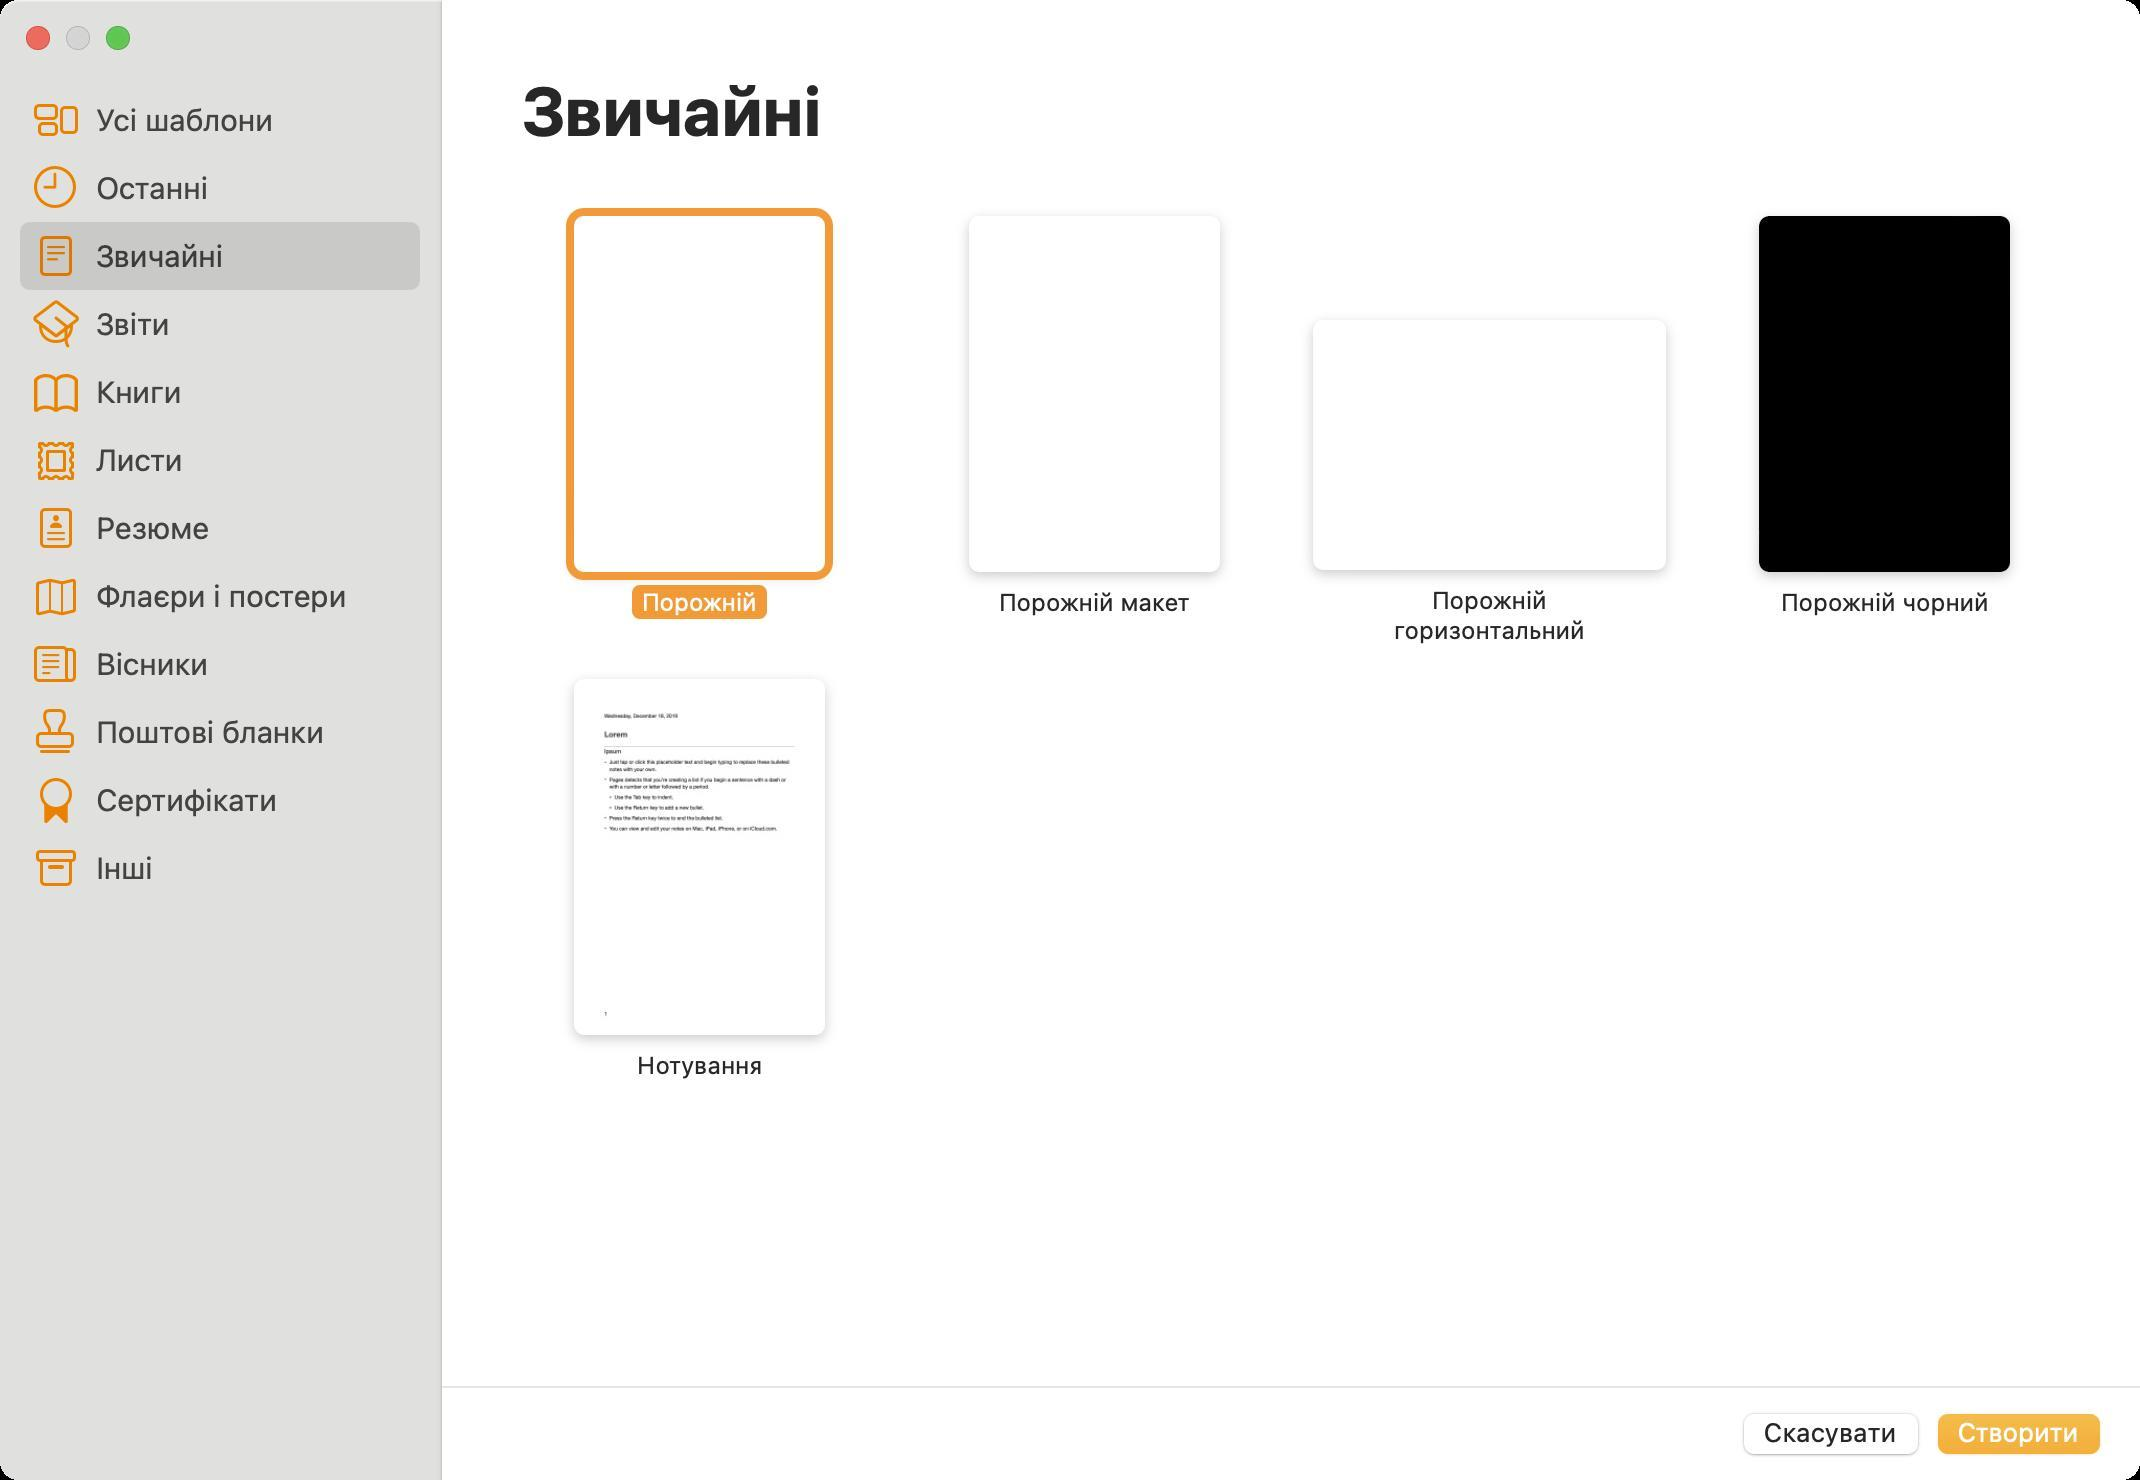
Accessibility tree:
{"name": "", "role": "AXWindow", "description": null, "role_description": "звичайне вікно", "value": null, "position": "325.00;168.00", "size": "1070;740", "children": [{"name": null, "role": "AXSplitGroup", "description": null, "role_description": "група розділених областей", "value": null, "position": "0.00;0.00", "size": "1070;740", "children": [{"name": null, "role": "AXScrollArea", "description": null, "role_description": "область прокручування", "value": null, "position": "0.00;43.00", "size": "220;668", "children": [{"name": null, "role": "AXTable", "description": null, "role_description": "таблиця", "value": null, "position": "0.00;43.00", "size": "220;668", "children": [{"name": null, "role": "AXRow", "description": null, "role_description": "рядок таблиці", "value": null, "position": "0.00;43.00", "size": "220;34", "children": [{"name": null, "role": "AXCell", "description": null, "role_description": "комірка", "value": null, "position": "16.00;43.00", "size": "188;34", "children": [{"name": null, "role": "AXStaticText", "description": null, "role_description": "текст", "value": "Усі шаблони", "position": "46.00;50.50", "size": "158;19", "children": []}]}]}, {"name": null, "role": "AXRow", "description": null, "role_description": "рядок таблиці", "value": null, "position": "0.00;77.00", "size": "220;34", "children": [{"name": null, "role": "AXCell", "description": null, "role_description": "комірка", "value": null, "position": "16.00;77.00", "size": "188;34", "children": [{"name": null, "role": "AXStaticText", "description": null, "role_description": "текст", "value": "Останні", "position": "46.00;84.50", "size": "158;19", "children": []}]}]}, {"name": null, "role": "AXRow", "description": null, "role_description": "рядок таблиці", "value": null, "position": "0.00;111.00", "size": "220;34", "children": [{"name": null, "role": "AXCell", "description": null, "role_description": "комірка", "value": null, "position": "16.00;111.00", "size": "188;34", "children": [{"name": null, "role": "AXStaticText", "description": null, "role_description": "текст", "value": "Звичайні", "position": "46.00;118.50", "size": "158;19", "children": []}]}]}, {"name": null, "role": "AXRow", "description": null, "role_description": "рядок таблиці", "value": null, "position": "0.00;145.00", "size": "220;34", "children": [{"name": null, "role": "AXCell", "description": null, "role_description": "комірка", "value": null, "position": "16.00;145.00", "size": "188;34", "children": [{"name": null, "role": "AXStaticText", "description": null, "role_description": "текст", "value": "Звіти", "position": "46.00;152.50", "size": "158;19", "children": []}]}]}, {"name": null, "role": "AXRow", "description": null, "role_description": "рядок таблиці", "value": null, "position": "0.00;179.00", "size": "220;34", "children": [{"name": null, "role": "AXCell", "description": null, "role_description": "комірка", "value": null, "position": "16.00;179.00", "size": "188;34", "children": [{"name": null, "role": "AXStaticText", "description": null, "role_description": "текст", "value": "Книги", "position": "46.00;186.50", "size": "158;19", "children": []}]}]}, {"name": null, "role": "AXRow", "description": null, "role_description": "рядок таблиці", "value": null, "position": "0.00;213.00", "size": "220;34", "children": [{"name": null, "role": "AXCell", "description": null, "role_description": "комірка", "value": null, "position": "16.00;213.00", "size": "188;34", "children": [{"name": null, "role": "AXStaticText", "description": null, "role_description": "текст", "value": "Листи", "position": "46.00;220.50", "size": "158;19", "children": []}]}]}, {"name": null, "role": "AXRow", "description": null, "role_description": "рядок таблиці", "value": null, "position": "0.00;247.00", "size": "220;34", "children": [{"name": null, "role": "AXCell", "description": null, "role_description": "комірка", "value": null, "position": "16.00;247.00", "size": "188;34", "children": [{"name": null, "role": "AXStaticText", "description": null, "role_description": "текст", "value": "Резюме", "position": "46.00;254.50", "size": "158;19", "children": []}]}]}, {"name": null, "role": "AXRow", "description": null, "role_description": "рядок таблиці", "value": null, "position": "0.00;281.00", "size": "220;34", "children": [{"name": null, "role": "AXCell", "description": null, "role_description": "комірка", "value": null, "position": "16.00;281.00", "size": "188;34", "children": [{"name": null, "role": "AXStaticText", "description": null, "role_description": "текст", "value": "Флаєри і постери", "position": "46.00;288.50", "size": "158;19", "children": []}]}]}, {"name": null, "role": "AXRow", "description": null, "role_description": "рядок таблиці", "value": null, "position": "0.00;315.00", "size": "220;34", "children": [{"name": null, "role": "AXCell", "description": null, "role_description": "комірка", "value": null, "position": "16.00;315.00", "size": "188;34", "children": [{"name": null, "role": "AXStaticText", "description": null, "role_description": "текст", "value": "Вісники", "position": "46.00;322.50", "size": "158;19", "children": []}]}]}, {"name": null, "role": "AXRow", "description": null, "role_description": "рядок таблиці", "value": null, "position": "0.00;349.00", "size": "220;34", "children": [{"name": null, "role": "AXCell", "description": null, "role_description": "комірка", "value": null, "position": "16.00;349.00", "size": "188;34", "children": [{"name": null, "role": "AXStaticText", "description": null, "role_description": "текст", "value": "Поштові бланки", "position": "46.00;356.50", "size": "158;19", "children": []}]}]}, {"name": null, "role": "AXRow", "description": null, "role_description": "рядок таблиці", "value": null, "position": "0.00;383.00", "size": "220;34", "children": [{"name": null, "role": "AXCell", "description": null, "role_description": "комірка", "value": null, "position": "16.00;383.00", "size": "188;34", "children": [{"name": null, "role": "AXStaticText", "description": null, "role_description": "текст", "value": "Сертифікати", "position": "46.00;390.50", "size": "158;19", "children": []}]}]}, {"name": null, "role": "AXRow", "description": null, "role_description": "рядок таблиці", "value": null, "position": "0.00;417.00", "size": "220;34", "children": [{"name": null, "role": "AXCell", "description": null, "role_description": "комірка", "value": null, "position": "16.00;417.00", "size": "188;34", "children": [{"name": null, "role": "AXStaticText", "description": null, "role_description": "текст", "value": "Інші", "position": "46.00;424.50", "size": "158;19", "children": []}]}]}, {"name": null, "role": "AXColumn", "description": null, "role_description": "стовпчик", "value": null, "position": "10.00;43.00", "size": "200;668", "children": []}]}]}, {"name": null, "role": "AXSplitter", "description": null, "role_description": "роздільник", "value": 220.0, "position": "220.00;38.00", "size": "1;702", "children": []}, {"name": null, "role": "AXScrollArea", "description": null, "role_description": "область прокручування", "value": null, "position": "221.00;0.00", "size": "849;694", "children": [{"name": null, "role": "AXList", "description": null, "role_description": "колекція", "value": null, "position": "221.00;88.00", "size": "849;470", "children": [{"name": null, "role": "AXList", "description": null, "role_description": "розділ", "value": null, "position": "255.00;98.00", "size": "782;452", "children": [{"name": null, "role": "AXGroup", "description": null, "role_description": "група", "value": null, "position": "255.00;98.00", "size": "782;452", "children": []}, {"name": null, "role": "AXButton", "description": "Порожній, Порожній документ білого кольору у вертикальній орієнтації", "role_description": "кнопка", "value": null, "position": "255.00;98.00", "size": "190;220", "children": [{"name": null, "role": "AXStaticText", "description": null, "role_description": "текст", "value": "‎⁨Порожній⁩", "position": "317.00;293.50", "size": "66;15", "children": []}, {"name": null, "role": "AXImage", "description": "", "role_description": "зображення", "value": null, "position": "287.00;108.00", "size": "126;178", "children": []}]}, {"name": null, "role": "AXButton", "description": "Порожній макет, Пустий білий документ із макетом сторінок", "role_description": "кнопка", "value": null, "position": "452.50;98.00", "size": "190;220", "children": [{"name": null, "role": "AXStaticText", "description": null, "role_description": "текст", "value": "‎⁨Порожній макет⁩", "position": "495.50;293.50", "size": "104;15", "children": []}, {"name": null, "role": "AXImage", "description": "", "role_description": "зображення", "value": null, "position": "484.50;108.00", "size": "126;178", "children": []}]}, {"name": null, "role": "AXButton", "description": "Порожній горизонтальний, Порожній документ у горизонтальній орієнтації", "role_description": "кнопка", "value": null, "position": "650.00;150.00", "size": "190;182", "children": [{"name": null, "role": "AXStaticText", "description": null, "role_description": "текст", "value": "‎⁨Порожній горизонтальний⁩", "position": "693.00;292.50", "size": "104;30", "children": []}, {"name": null, "role": "AXImage", "description": "", "role_description": "зображення", "value": null, "position": "656.50;160.00", "size": "176;125", "children": []}]}, {"name": null, "role": "AXButton", "description": "Порожній чорний, Порожній документ чорного кольору у вертикальній орієнтації", "role_description": "кнопка", "value": null, "position": "847.50;98.00", "size": "190;220", "children": [{"name": null, "role": "AXStaticText", "description": null, "role_description": "текст", "value": "‎⁨Порожній чорний⁩", "position": "886.50;293.50", "size": "112;15", "children": []}, {"name": null, "role": "AXImage", "description": "", "role_description": "зображення", "value": null, "position": "879.50;108.00", "size": "126;178", "children": []}]}, {"name": null, "role": "AXButton", "description": "Нотування, Документ із текстом чорного кольору, маркованими пунктами, датою, назвою та темою", "role_description": "кнопка", "value": null, "position": "255.00;329.50", "size": "190;220", "children": [{"name": null, "role": "AXStaticText", "description": null, "role_description": "текст", "value": "‎⁨Нотування⁩", "position": "314.50;525.00", "size": "71;15", "children": []}, {"name": null, "role": "AXImage", "description": "", "role_description": "зображення", "value": null, "position": "287.00;339.50", "size": "126;178", "children": []}]}]}]}, {"name": null, "role": "AXStaticText", "description": null, "role_description": "текст", "value": "Звичайні", "position": "259.00;35.00", "size": "154;40", "children": []}, {"name": null, "role": "AXScrollBar", "description": null, "role_description": "смуга прокручування", "value": 0.0, "position": "1054.00;0.00", "size": "16;694", "children": []}]}, {"name": "Скасувати", "role": "AXButton", "description": null, "role_description": "кнопка", "value": null, "position": "865.00;702.00", "size": "101;32", "children": []}, {"name": "Створити", "role": "AXButton", "description": null, "role_description": "кнопка", "value": null, "position": "962.00;702.00", "size": "95;32", "children": []}]}, {"name": null, "role": "AXToolbar", "description": null, "role_description": "панель інструментів", "value": null, "position": "0.00;0.00", "size": "1070;38", "children": []}, {"name": null, "role": "AXButton", "description": null, "role_description": "кнопка закривання", "value": null, "position": "12.00;11.00", "size": "14;16", "children": []}, {"name": null, "role": "AXButton", "description": null, "role_description": "кнопка оптимізації", "value": null, "position": "52.00;11.00", "size": "14;16", "children": [{"name": null, "role": "AXGroup", "description": null, "role_description": "група", "value": null, "position": "52.00;11.00", "size": "14;16", "children": [{"name": null, "role": "AXGroup", "description": null, "role_description": "група", "value": null, "position": "52.00;11.00", "size": "14;16", "children": []}]}]}, {"name": null, "role": "AXButton", "description": null, "role_description": "кнопка згортання", "value": null, "position": "32.00;11.00", "size": "14;16", "children": []}]}